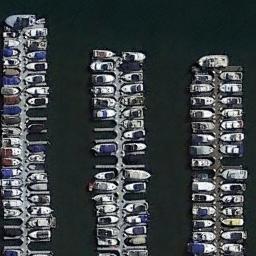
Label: harbor